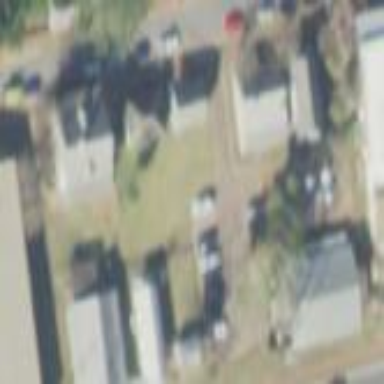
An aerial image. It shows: Single-family residential area.